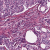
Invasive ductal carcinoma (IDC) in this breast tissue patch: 0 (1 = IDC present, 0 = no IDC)